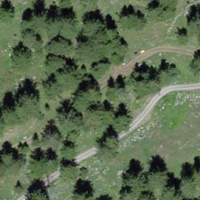
EUNIS habitat code: 26
Species observed at this site:
Equisetum hyemale
Sempervivum montanum
Dactylorhiza sambucina